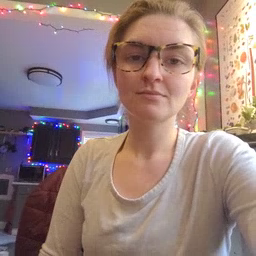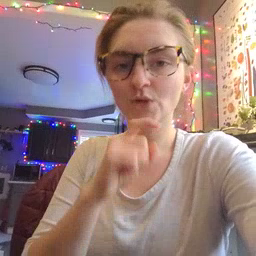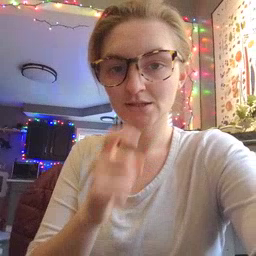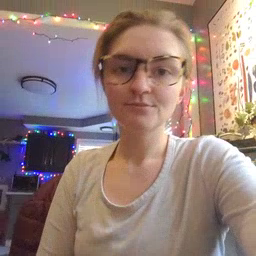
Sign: garbage